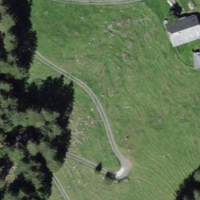
EUNIS habitat code: 23
Species observed at this site:
Columba palumbus
Pyrrhocorax graculus
Lophophanes cristatus
Erithacus rubecula
Dryocopus martius
Phoenicurus ochruros
Garrulus glandarius
Fringilla coelebs
Turdus viscivorus
Buteo buteo
Falco tinnunculus
Corvus corax
Delichon urbicum
Periparus ater